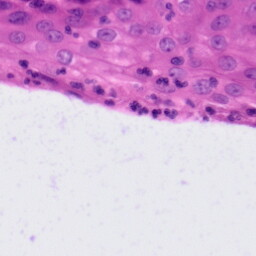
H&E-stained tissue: Tonsil